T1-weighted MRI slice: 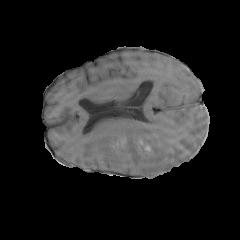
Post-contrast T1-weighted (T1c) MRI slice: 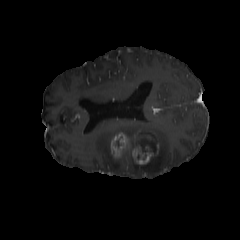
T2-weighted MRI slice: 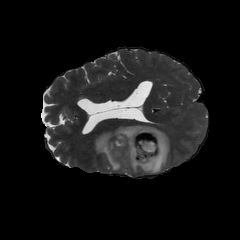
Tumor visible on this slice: yes